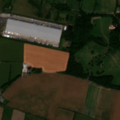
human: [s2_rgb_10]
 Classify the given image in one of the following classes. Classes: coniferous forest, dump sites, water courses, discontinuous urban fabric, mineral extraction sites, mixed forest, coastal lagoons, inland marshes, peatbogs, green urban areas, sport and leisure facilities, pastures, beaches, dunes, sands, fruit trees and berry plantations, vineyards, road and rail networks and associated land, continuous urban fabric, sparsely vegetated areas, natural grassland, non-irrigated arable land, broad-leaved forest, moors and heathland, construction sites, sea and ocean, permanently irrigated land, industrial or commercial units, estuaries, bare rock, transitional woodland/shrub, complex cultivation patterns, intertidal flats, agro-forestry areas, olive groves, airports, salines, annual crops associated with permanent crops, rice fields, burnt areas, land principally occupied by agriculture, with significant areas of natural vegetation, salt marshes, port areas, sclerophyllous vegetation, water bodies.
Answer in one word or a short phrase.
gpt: industrial or commercial units, non-irrigated arable land, pastures, land principally occupied by agriculture, with significant areas of natural vegetation